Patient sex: F
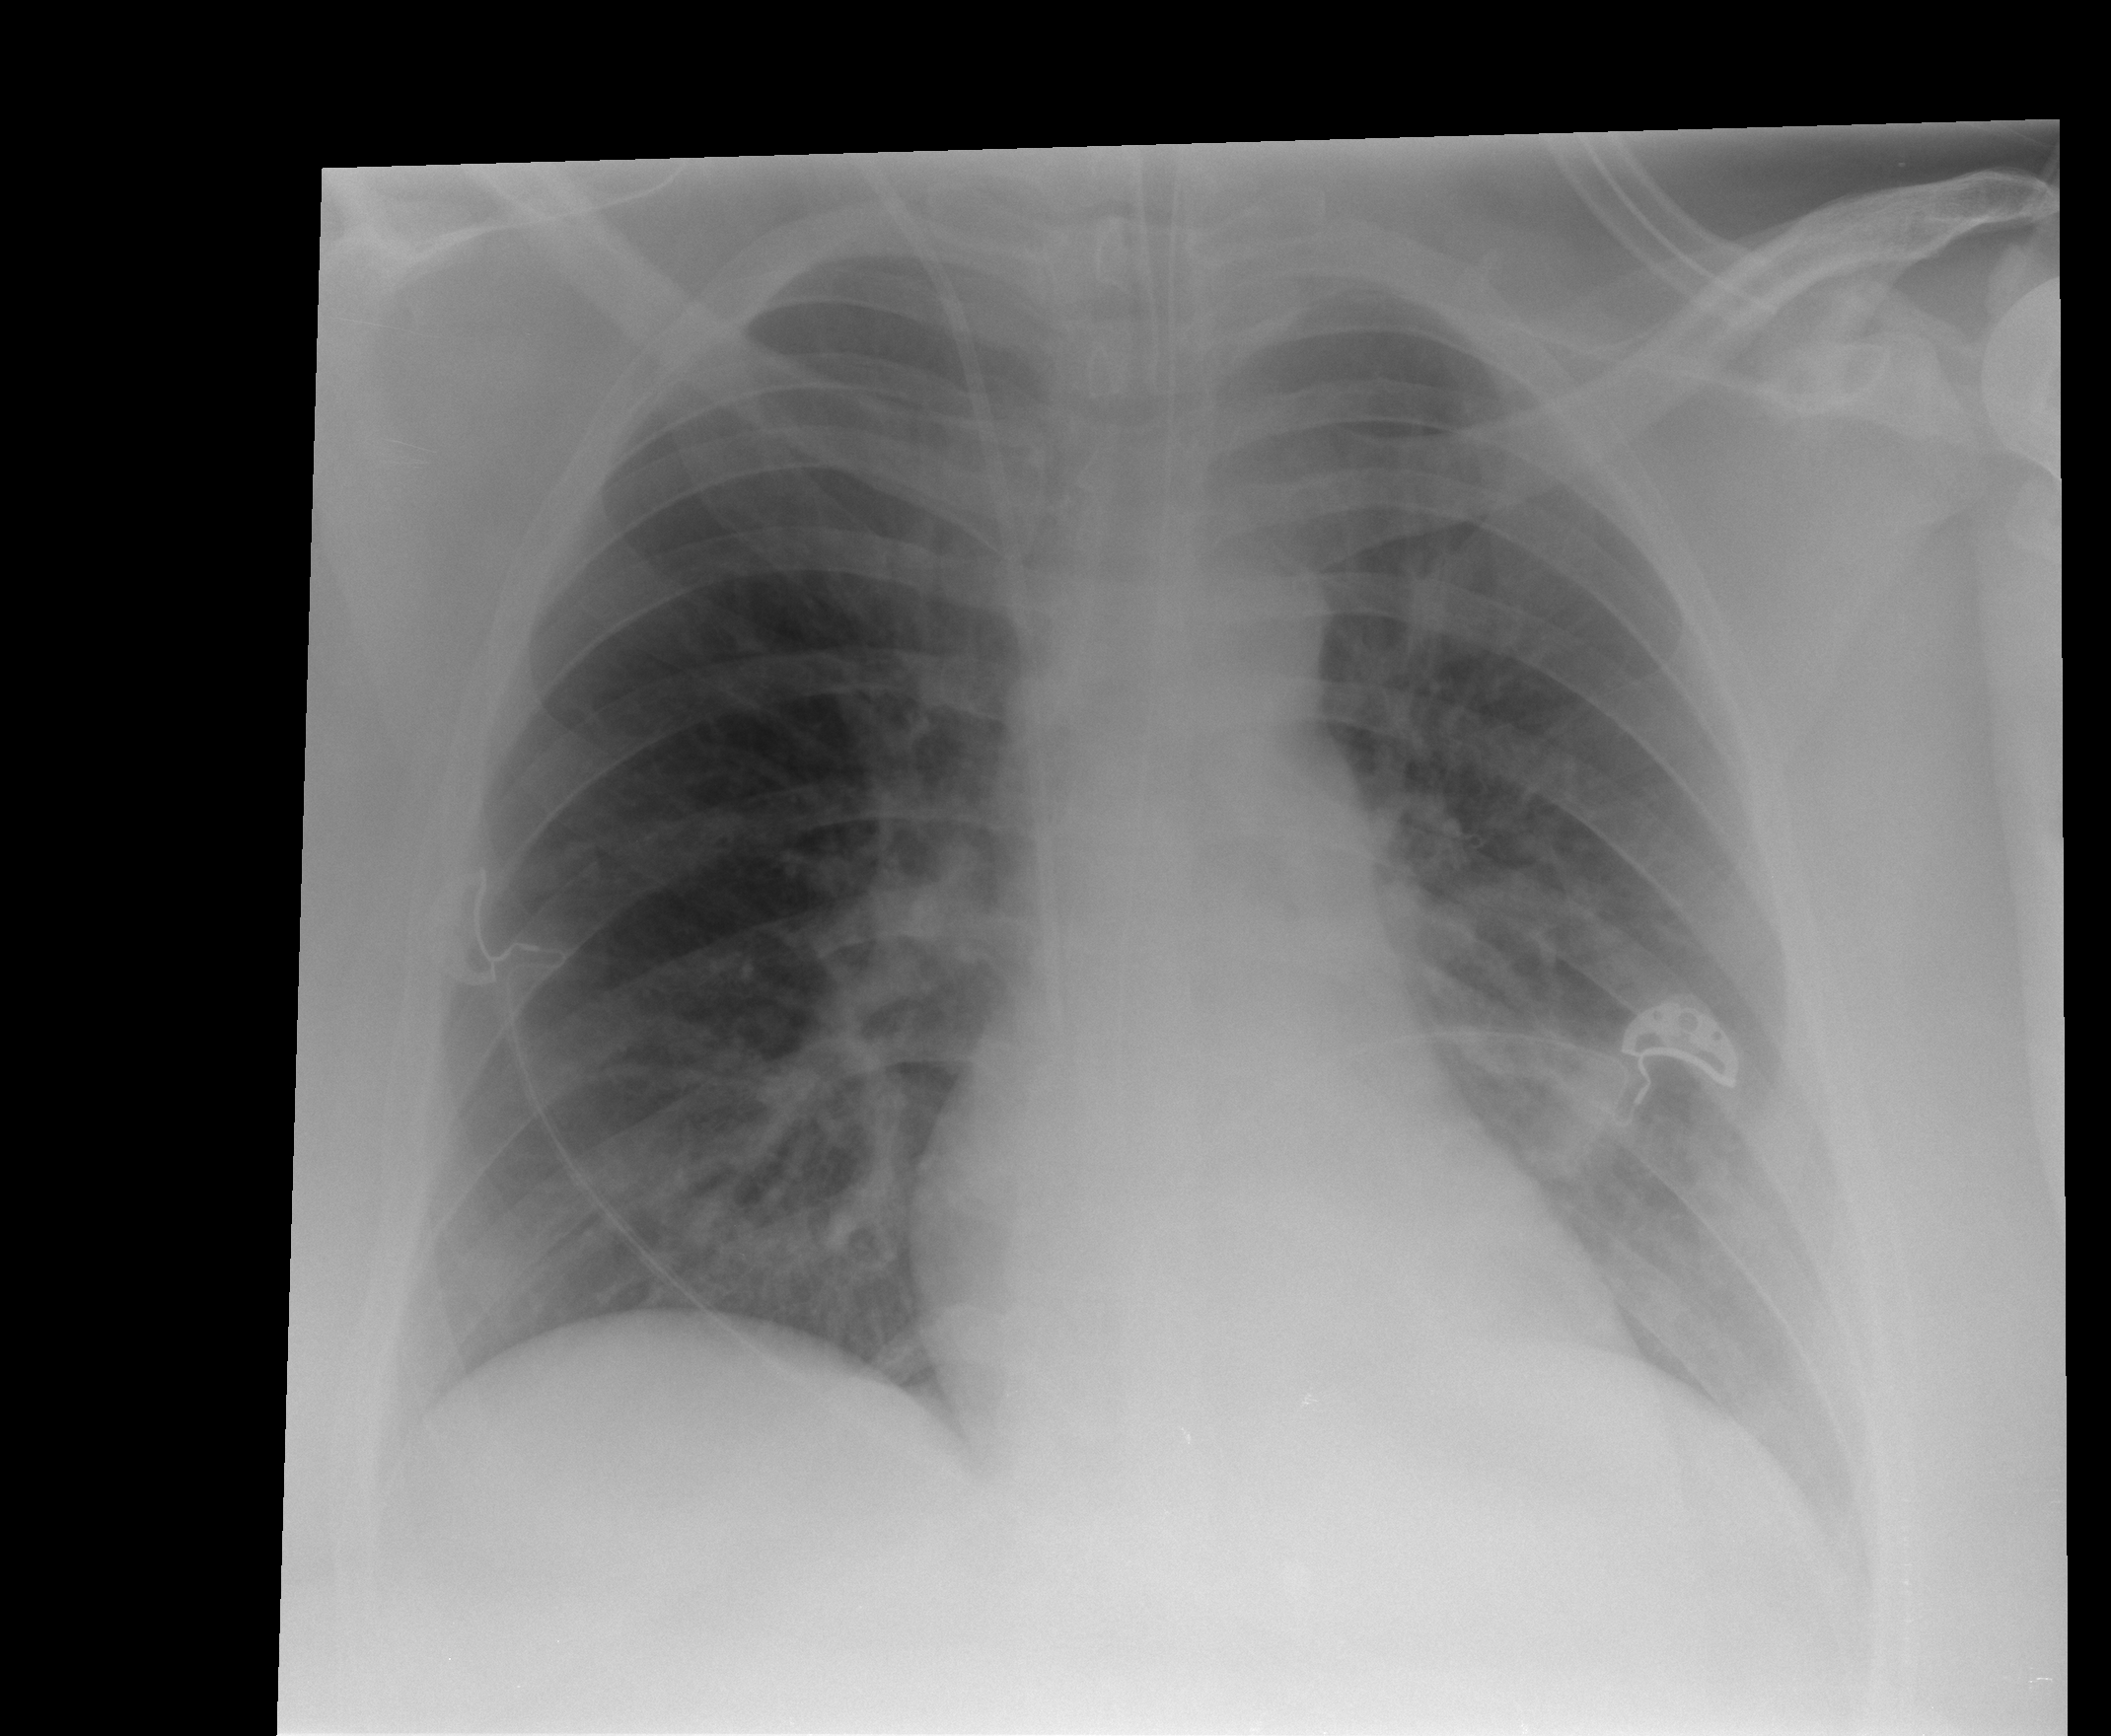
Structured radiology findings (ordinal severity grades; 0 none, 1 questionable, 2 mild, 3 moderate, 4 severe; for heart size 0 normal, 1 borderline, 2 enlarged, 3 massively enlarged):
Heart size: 0
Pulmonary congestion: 1
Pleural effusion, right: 0
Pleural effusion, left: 1
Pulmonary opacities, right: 2
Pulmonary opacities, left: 2
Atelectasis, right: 2
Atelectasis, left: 2